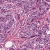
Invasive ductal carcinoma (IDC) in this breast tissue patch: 1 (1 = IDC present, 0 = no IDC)